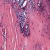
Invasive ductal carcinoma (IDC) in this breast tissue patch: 0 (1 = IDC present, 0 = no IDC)